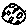
Label: moon